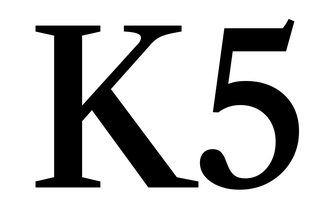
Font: LibreCaslonText_Medium